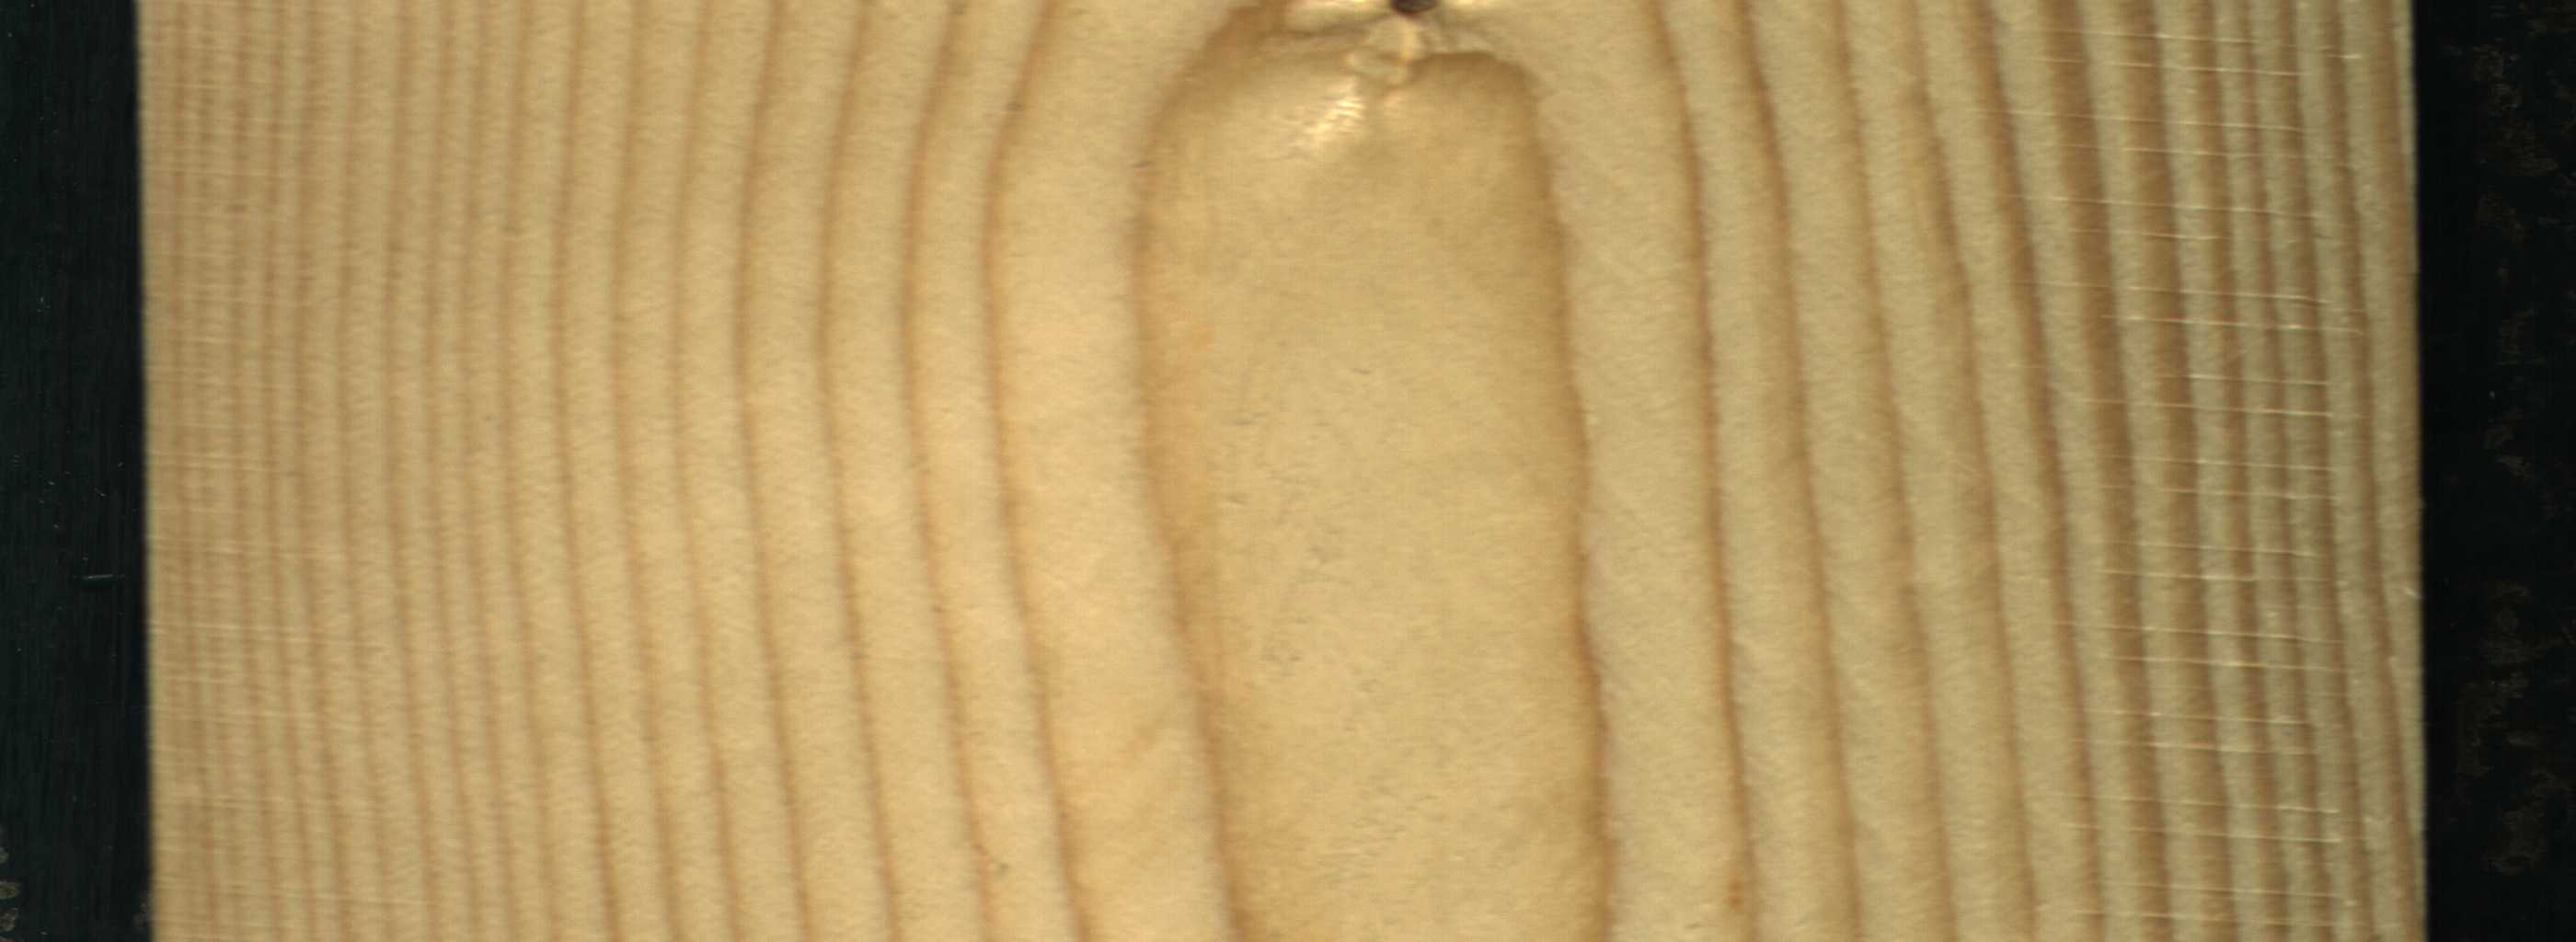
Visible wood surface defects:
Live_Knot